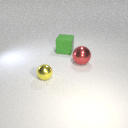
small yellow metal sphere in front of large red metal sphere